Aerial crown-view tile of a tropical tree (Barro Colorado Island, Panama), acquired 20250124:
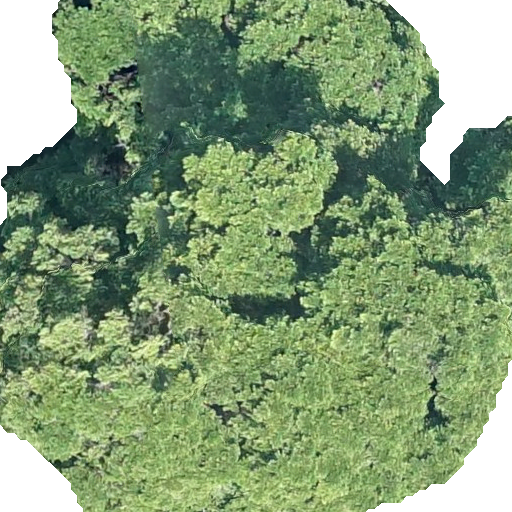
Species: Terminalia amazonia
GBIF accepted scientific name: Terminalia amazonica
Crown area: 388.144 m²